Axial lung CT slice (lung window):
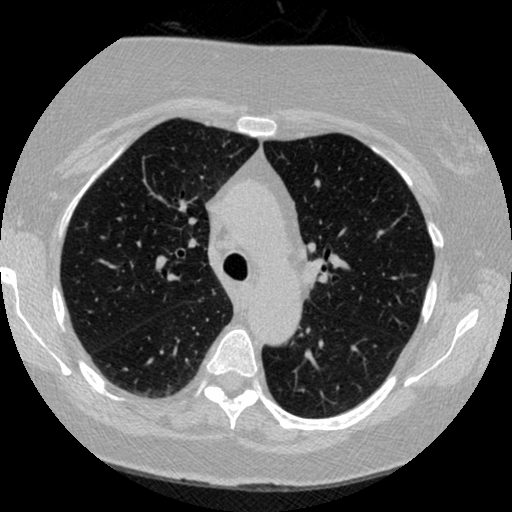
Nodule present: no